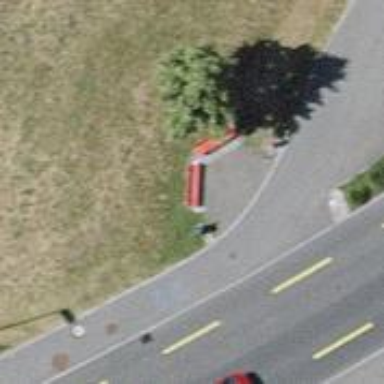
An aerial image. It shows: Red bench.